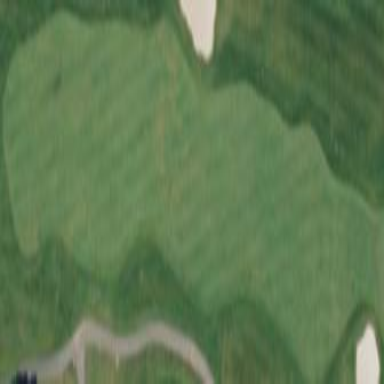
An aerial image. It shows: Golf fairway surrounded by grass.